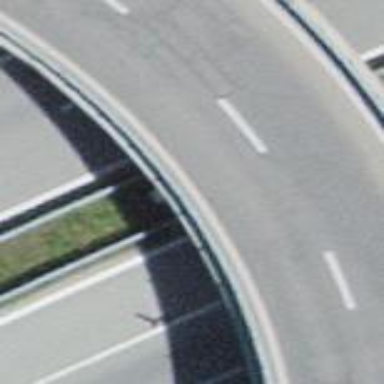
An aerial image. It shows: Bridge with beam structure.